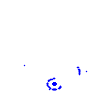
Particle: kaon